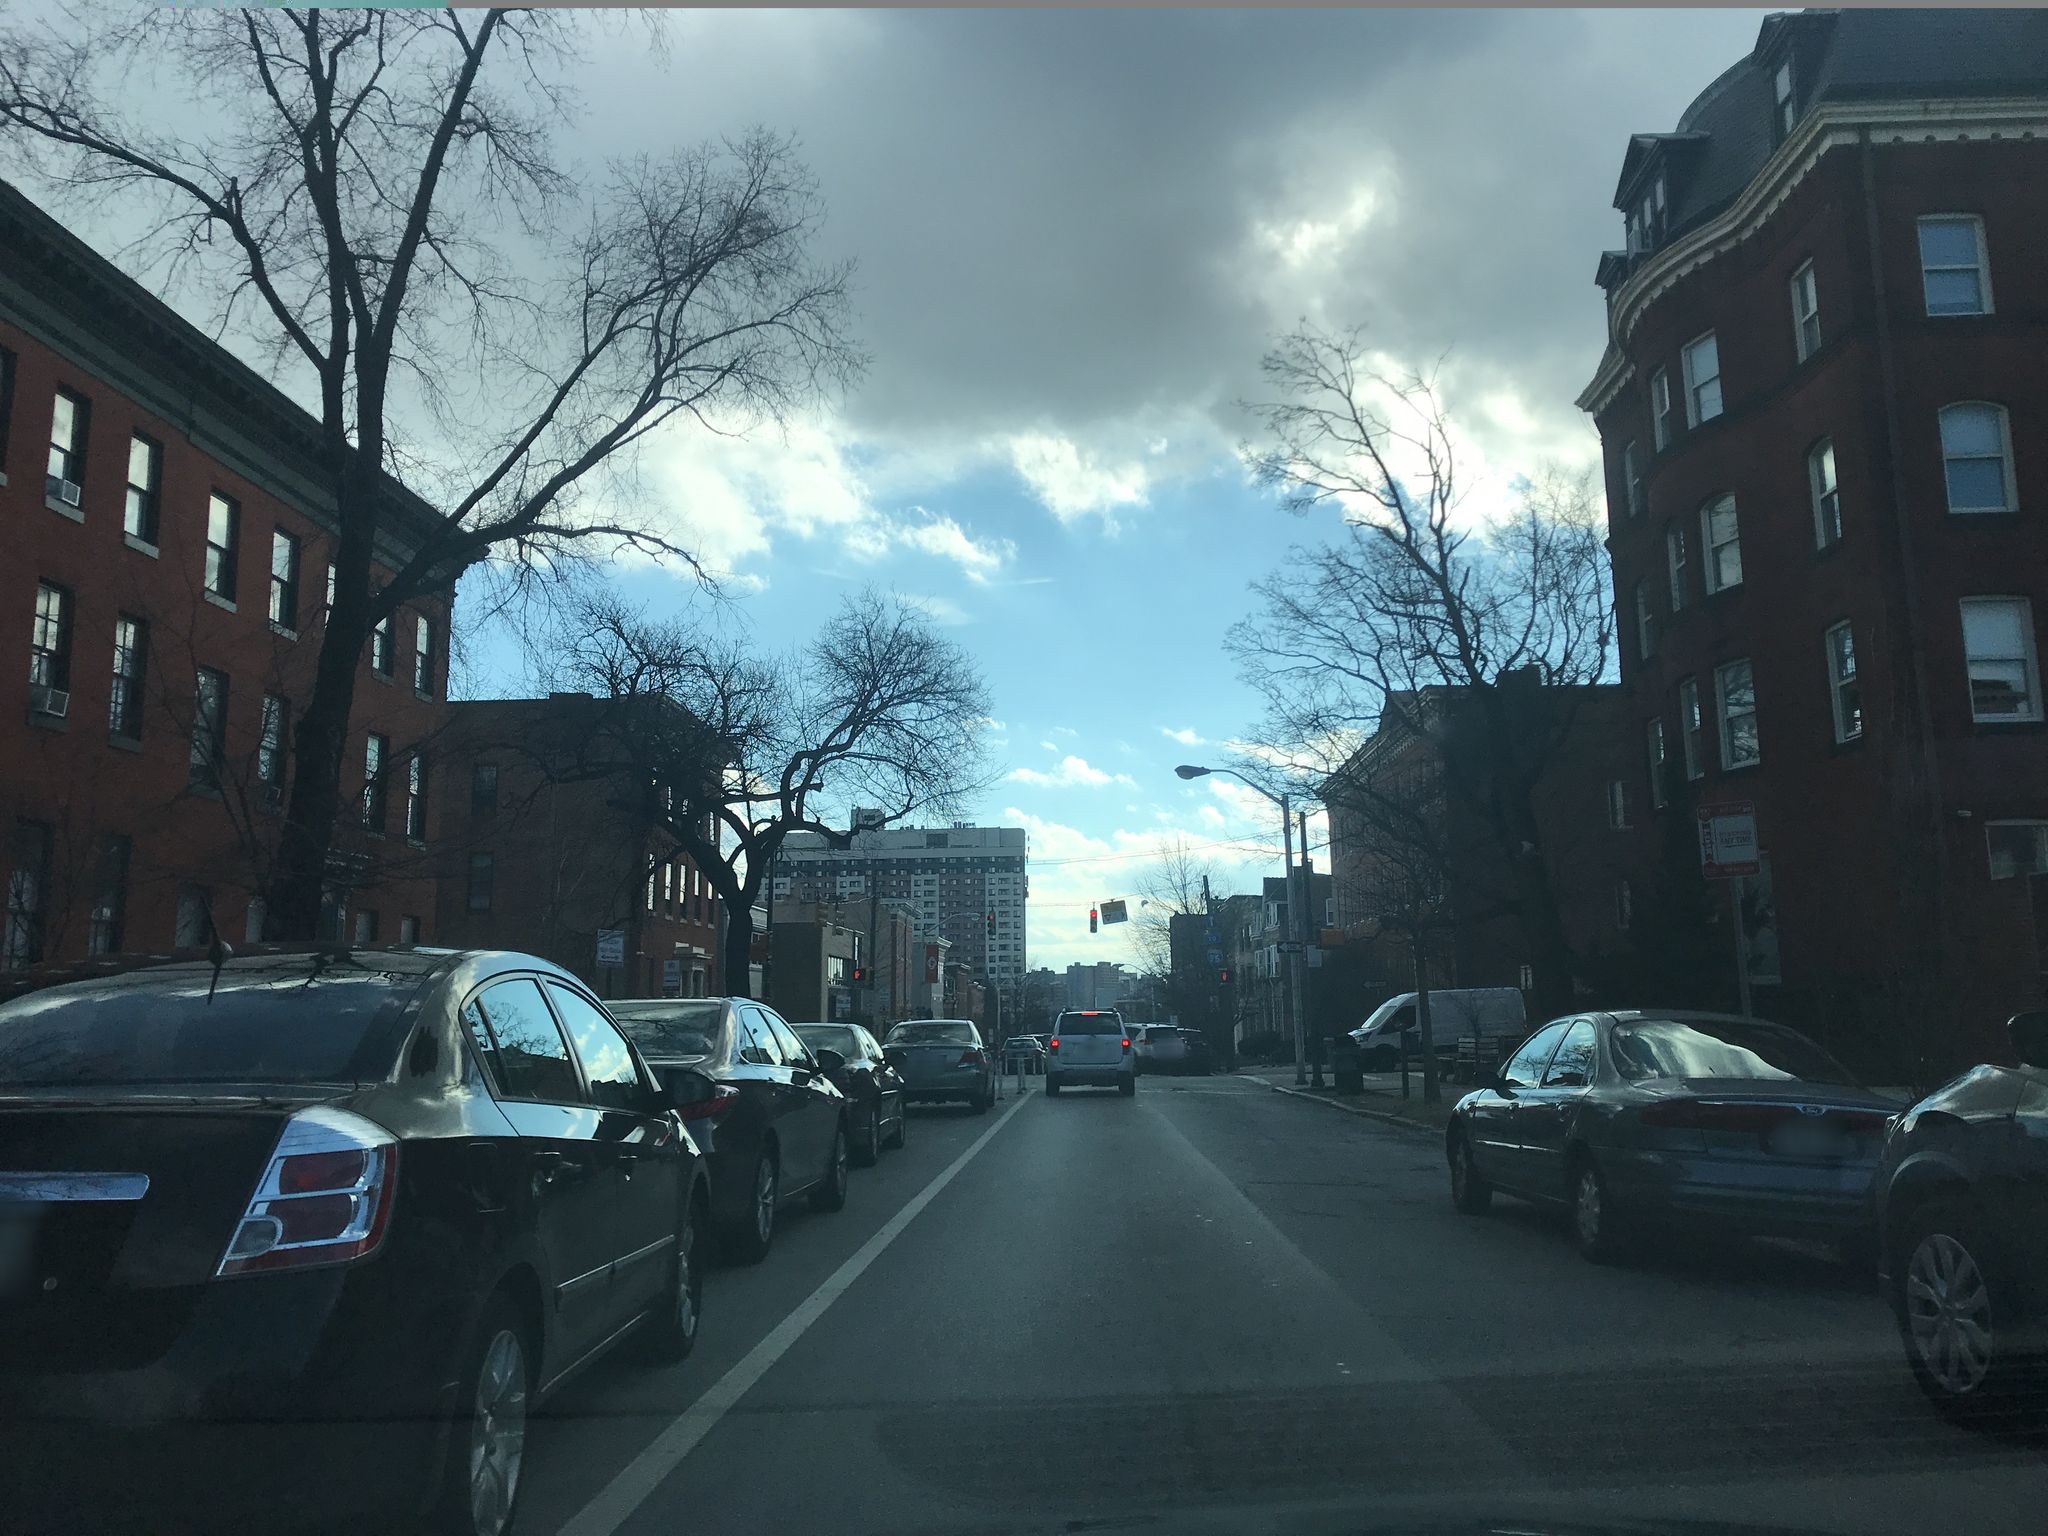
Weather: cloudy
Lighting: day
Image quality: good
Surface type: driving surface
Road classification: secondary
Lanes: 2
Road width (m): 2.0
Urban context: urban centre
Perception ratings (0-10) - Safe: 7.35, Lively: 8.27, Beautiful: 9.31, Boring: 3.76, Depressing: 2.26, Wealthy: 5.74